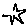
Label: star